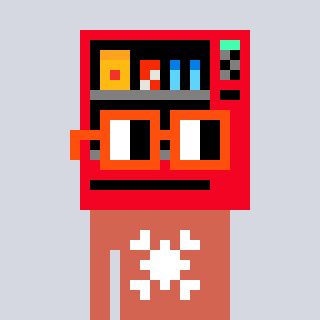
a pixel art character with square orange glasses, a vending machine-shaped head and a peachy-colored body on a cool background